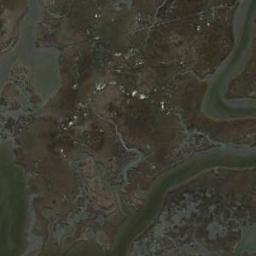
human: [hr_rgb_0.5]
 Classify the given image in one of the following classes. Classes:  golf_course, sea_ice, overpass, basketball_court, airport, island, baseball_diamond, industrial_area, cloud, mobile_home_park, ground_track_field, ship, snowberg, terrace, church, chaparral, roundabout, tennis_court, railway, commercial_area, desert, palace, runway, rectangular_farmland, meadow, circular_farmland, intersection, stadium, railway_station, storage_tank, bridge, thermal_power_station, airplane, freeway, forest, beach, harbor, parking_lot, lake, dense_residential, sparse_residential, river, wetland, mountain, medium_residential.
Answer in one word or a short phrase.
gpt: wetland